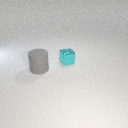
large gray rubber cylinder to the left of small cyan metal cube